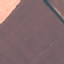
Label: AnnualCrop